Brain MRI, t2w sequence, axial 2D slice.
Patient: age 43, sex M, weight 95 kg, height 1.95 m
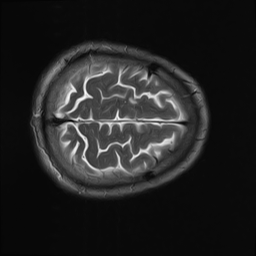